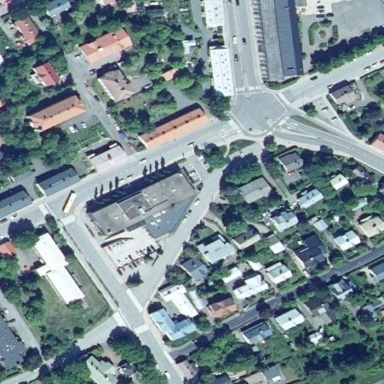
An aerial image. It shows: Retail area.